Field crop: maize
Growth stage: 2
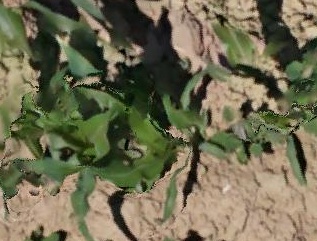
Species: maize